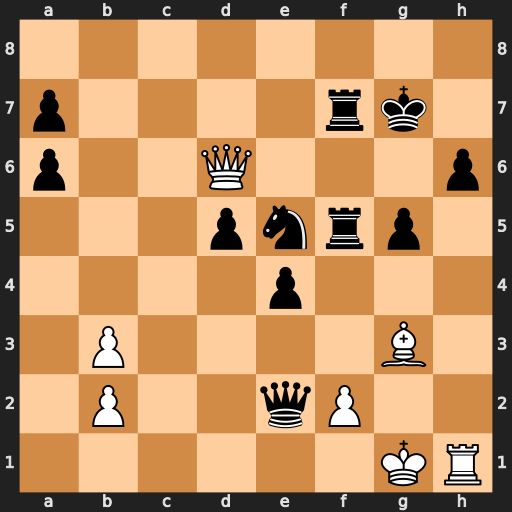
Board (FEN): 8/p4rk1/p2Q3p/3pnrp1/4p3/1P4B1/1P2qP2/6KR
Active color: w
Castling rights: -
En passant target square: -
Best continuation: Qxh6+ Kg8 Qh8#